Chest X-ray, AP view. Patient: 49 years old, sex M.
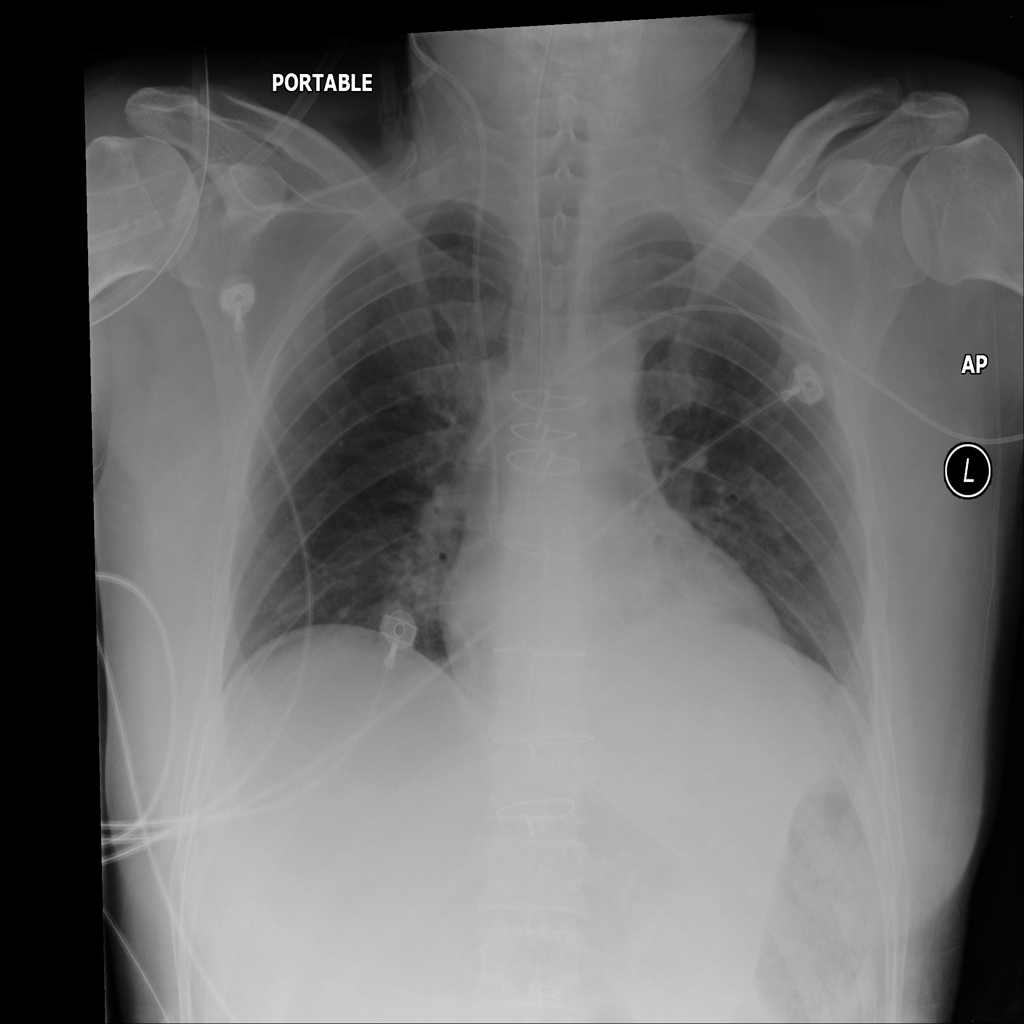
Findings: No Finding